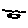
Label: fish